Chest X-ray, AP view. Patient: 28 years old, sex F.
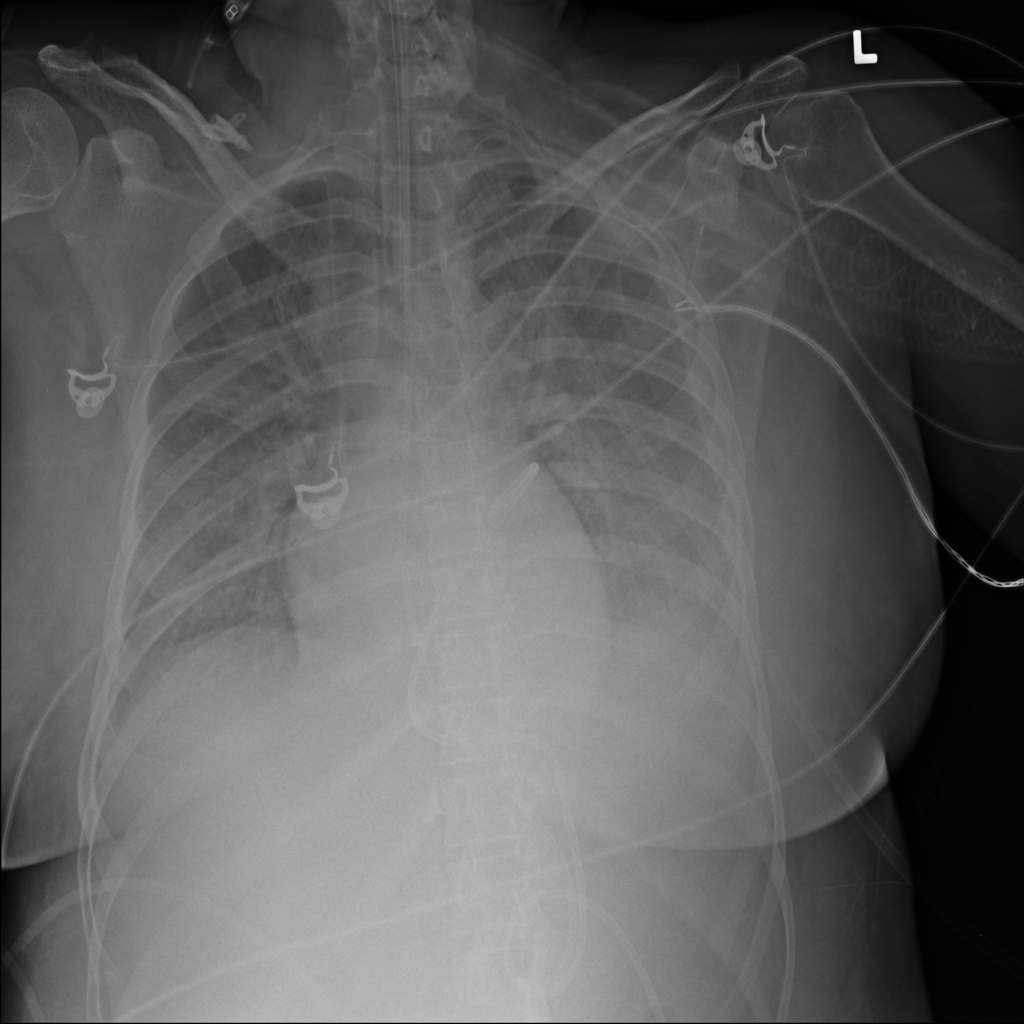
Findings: Edema, Effusion, Infiltration